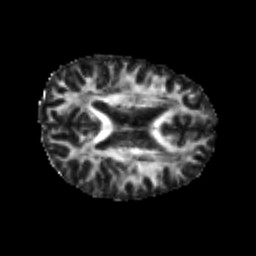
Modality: FA
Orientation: axial
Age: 20
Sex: male
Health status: healthy
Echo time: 0.074 s